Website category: sports
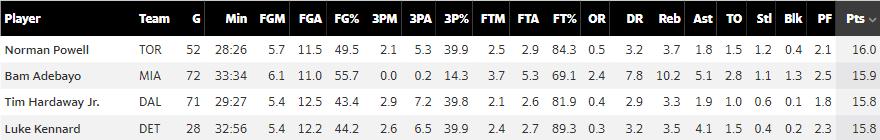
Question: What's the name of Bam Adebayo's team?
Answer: MIA

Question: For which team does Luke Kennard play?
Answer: DET

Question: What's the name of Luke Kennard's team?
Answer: DET

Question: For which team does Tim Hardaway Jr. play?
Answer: DAL

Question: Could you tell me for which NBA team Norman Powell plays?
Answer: TOR

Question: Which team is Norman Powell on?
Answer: TOR

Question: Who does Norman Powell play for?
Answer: TOR

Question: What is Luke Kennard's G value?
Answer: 28

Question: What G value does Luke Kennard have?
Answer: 28

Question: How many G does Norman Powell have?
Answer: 52

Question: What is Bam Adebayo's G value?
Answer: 72

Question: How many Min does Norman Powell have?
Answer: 28:26

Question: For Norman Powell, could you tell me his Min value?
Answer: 28:26

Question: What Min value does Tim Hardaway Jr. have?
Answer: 29:27

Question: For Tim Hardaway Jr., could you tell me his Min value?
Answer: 29:27

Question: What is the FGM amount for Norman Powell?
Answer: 5.7

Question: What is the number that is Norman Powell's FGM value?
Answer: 5.7

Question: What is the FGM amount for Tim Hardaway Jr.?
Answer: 5.4

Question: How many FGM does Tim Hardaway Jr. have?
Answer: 5.4

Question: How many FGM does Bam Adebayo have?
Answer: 6.1

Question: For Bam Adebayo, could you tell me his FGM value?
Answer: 6.1

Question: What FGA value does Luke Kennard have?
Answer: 12.2

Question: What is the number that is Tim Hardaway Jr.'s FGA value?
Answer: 12.5

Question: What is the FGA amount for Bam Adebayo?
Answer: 11.0

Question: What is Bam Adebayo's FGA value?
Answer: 11.0

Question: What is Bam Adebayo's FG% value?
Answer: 55.7

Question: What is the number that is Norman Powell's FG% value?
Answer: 49.5

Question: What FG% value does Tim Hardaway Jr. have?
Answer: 43.4

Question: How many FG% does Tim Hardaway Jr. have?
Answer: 43.4

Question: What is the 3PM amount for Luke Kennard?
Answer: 2.6

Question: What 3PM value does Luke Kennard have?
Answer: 2.6

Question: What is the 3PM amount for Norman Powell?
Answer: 2.1

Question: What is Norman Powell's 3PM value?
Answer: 2.1

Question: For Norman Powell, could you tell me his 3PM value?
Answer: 2.1

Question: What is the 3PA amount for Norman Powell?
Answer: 5.3

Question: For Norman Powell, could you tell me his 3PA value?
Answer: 5.3

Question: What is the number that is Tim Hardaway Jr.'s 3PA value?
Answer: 7.2

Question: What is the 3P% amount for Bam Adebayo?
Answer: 14.3

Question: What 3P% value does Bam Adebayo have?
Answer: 14.3

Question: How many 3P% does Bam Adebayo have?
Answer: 14.3

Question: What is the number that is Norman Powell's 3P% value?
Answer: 39.9

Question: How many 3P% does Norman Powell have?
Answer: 39.9

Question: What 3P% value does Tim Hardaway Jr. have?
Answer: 39.8

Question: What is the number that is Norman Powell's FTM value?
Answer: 2.5

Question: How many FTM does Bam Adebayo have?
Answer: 3.7

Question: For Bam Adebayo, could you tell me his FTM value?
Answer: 3.7

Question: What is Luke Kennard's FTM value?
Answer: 2.4

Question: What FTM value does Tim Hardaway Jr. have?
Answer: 2.1

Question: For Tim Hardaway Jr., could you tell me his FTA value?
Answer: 2.6

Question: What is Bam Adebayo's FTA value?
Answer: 5.3

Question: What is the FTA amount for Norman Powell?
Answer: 2.9

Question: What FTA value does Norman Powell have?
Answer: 2.9

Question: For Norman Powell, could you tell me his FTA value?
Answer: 2.9

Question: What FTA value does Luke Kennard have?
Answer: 2.7

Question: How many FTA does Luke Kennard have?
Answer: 2.7

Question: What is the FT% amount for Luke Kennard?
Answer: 89.3

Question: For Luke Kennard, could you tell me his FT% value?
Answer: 89.3

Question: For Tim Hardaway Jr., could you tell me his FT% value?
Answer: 81.9

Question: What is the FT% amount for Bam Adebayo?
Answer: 69.1

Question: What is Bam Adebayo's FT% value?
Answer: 69.1

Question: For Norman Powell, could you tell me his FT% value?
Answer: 84.3

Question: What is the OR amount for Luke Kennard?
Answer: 0.3

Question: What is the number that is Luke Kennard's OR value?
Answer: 0.3

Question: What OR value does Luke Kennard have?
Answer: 0.3